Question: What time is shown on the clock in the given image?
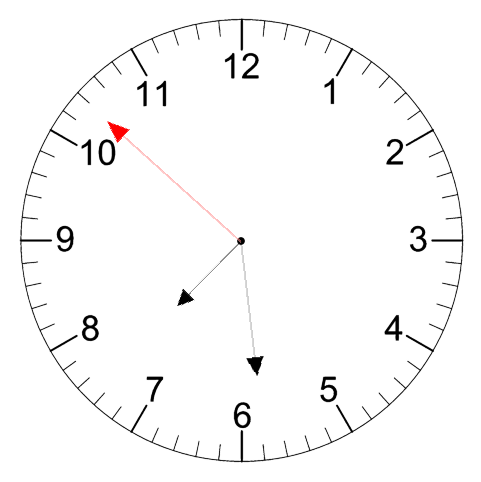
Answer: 07:28:52